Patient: sex M, age 71
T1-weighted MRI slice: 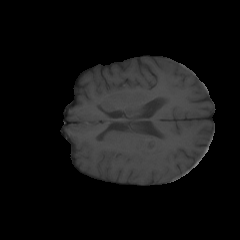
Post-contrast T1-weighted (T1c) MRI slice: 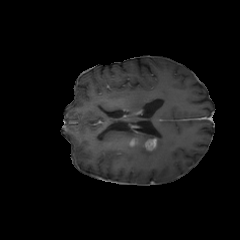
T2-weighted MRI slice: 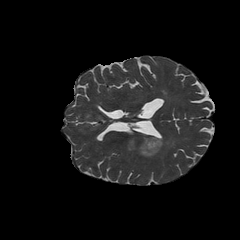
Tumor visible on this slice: yes
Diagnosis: Glioblastoma, IDH-wildtype
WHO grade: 4